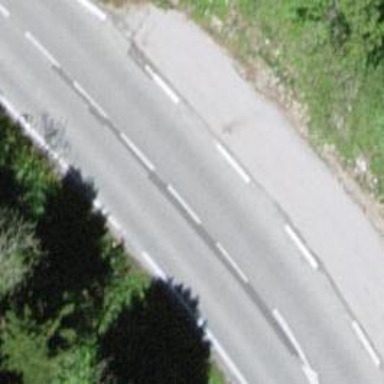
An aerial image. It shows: Asphalt road classified as primary highway.